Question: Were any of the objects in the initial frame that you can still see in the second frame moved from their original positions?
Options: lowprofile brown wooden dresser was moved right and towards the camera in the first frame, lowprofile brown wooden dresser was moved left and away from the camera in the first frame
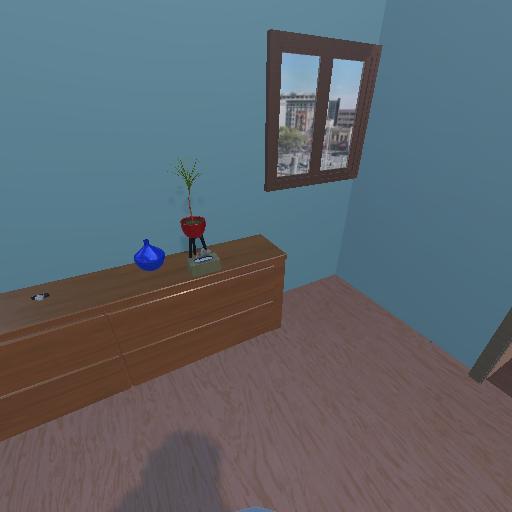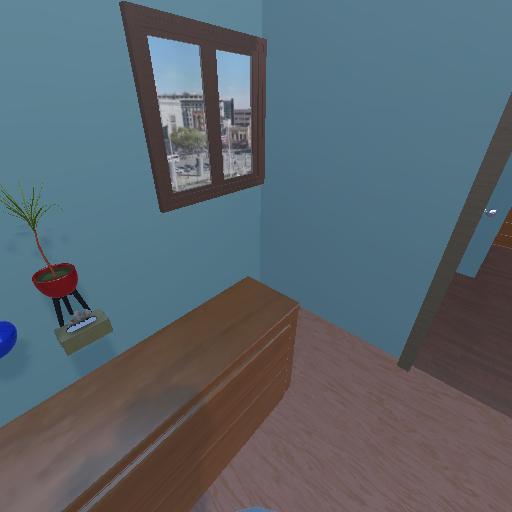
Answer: lowprofile brown wooden dresser was moved right and towards the camera in the first frame